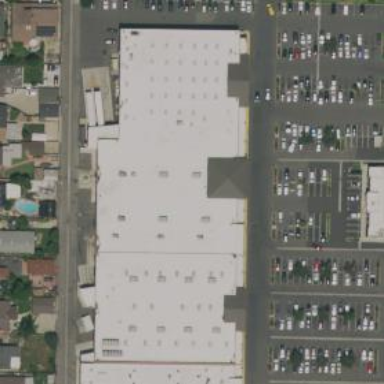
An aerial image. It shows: Retail area.